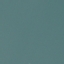
Label: SeaLake